Question: I am using a shiny app to 'cut' and 'table' some data.
The dataset is included in the 'shiny' code below, but the head is:
'''
> head(df_in)
Report_Year Position Target
1 2014 CEO 29.27644
2 2014 CEO 29.27644
3 2014 CFO 17.56586
4 2014 CE 17.56586
5 2014 COO 17.56586
6 2014 CEO 46.84231
'''
I am using the following statement to 'cut' and 'table' the data
'''
df <- df_in %>%
filter(Report_Year == input$v_year,
Position == "CEO") %>%
select(Target) %>%
filter(!is.na(Target)) %>%
mutate(bins = cut(Target, breaks=seq(0, (max(Target)+25), 25))) %>%
select(bins) %>%
table %>%
as.data.frame
>
. Freq
1 (0,25] 0
2 (25,50] 6
3 (50,75] 2
4 (75,100] 1
'''
In the data there are entries for 'Report_Year == 2012', so when the user selects '2012' I want it to either display a message like 'no data' or at the moment I'd be happy with an empty data frame.
I have tried a 'tryCatch()' statement but I'm obviously not doing it correctly as the app crashes when the user selects '2012'.
How should I be writing the 'tryCatch'?
'''
library(shiny)
library(dplyr)
ui <- shinyUI(fluidPage(
sidebarLayout(
sidebarPanel(
selectInput("v_year", label = "select year", choices = c(2012, 2014), selected = 2014)
),
mainPanel(
dataTableOutput("dt")
)
)
))
server <- shinyServer(function(input, output) {
df <- reactive({
## data
df_in <- structure(list(Report_Year = c(2014L, 2014L, 2014L, 2014L, 2014L,
2014L, 2014L, 2014L, 2014L, 2014L, 2014L, 2014L, 2014L, 2014L,
2014L, 2014L, 2014L, 2014L, 2014L, 2014L, 2014L, 2014L, 2014L,
2014L, 2014L, 2014L, 2014L, 2014L, 2014L, 2014L), Position = c("CEO",
"CEO", "CFO", "CE", "COO", "CEO", "CFO", "BUE", "CE", "CFO",
"CEO", "COO", "CE", "BUE", "COO", "CFO", "CE", "GC", "CEO", "CEO",
"CE", "BUE", "CEO", "CFO", "CE", "GC", "CFO", "CEO", "CEO", "CE"
), Target = c(29.2764408921928, 29.2764408921928, 17.5658645353157,
17.5658645353157, 17.5658645353157, 46.8423054275084, 38.6449019776945,
38.6449019776945, 38.6449019776945, 35.1317290706313, 35.1317290706313,
46.8423054275084, 35.1317290706313, 35.1317290706313, 43.9146613382892,
43.9146613382892, 35.1317290706313, 35.1317290706313, 29.2764408921928,
87.8293226765783, 11.7105763568771, 11.7105763568771, 29.2764408921928,
17.5658645353157, 35.1317290706313, 40.9870172490699, 40.9870172490699,
73.1911022304819, 70.2634581412627, 46.8423054275084)), class = "data.frame", .Names = c("Report_Year",
"Position", "Target"), row.names = c(NA, -30L))
tryCatch({
df <- df_in %>%
filter(Report_Year == input$v_year,
Position == "CEO") %>%
select(Target) %>%
filter(!is.na(Target)) %>%
mutate(bins = cut(Target, breaks=seq(0, (max(Target)+25), 25))) %>%
select(bins) %>%
table %>%
as.data.frame
},
warning=function(w) {
print("Warning")
df <- data.frame()
return(NA)
},
error=function(e) {
print("Error")
df <- data.frame()
return(NULL)
}
)
})
output$dt <- renderDataTable({
df <- df()
})
})
shinyApp(ui = ui, server = server)
'''
'''
> sessionInfo()
R version 3.2.0 (2015-04-16)
Platform: x86_64-pc-linux-gnu (64-bit)
Running under: Ubuntu 14.04.2 LTS
locale:
[1] LC_CTYPE=en_AU.UTF-8 LC_NUMERIC=C LC_TIME=en_AU.UTF-8 LC_COLLATE=en_AU.UTF-8
[5] LC_MONETARY=en_AU.UTF-8 LC_MESSAGES=en_AU.UTF-8 LC_PAPER=en_AU.UTF-8 LC_NAME=C
[9] LC_ADDRESS=C LC_TELEPHONE=C LC_MEASUREMENT=en_AU.UTF-8 LC_IDENTIFICATION=C
attached base packages:
[1] stats graphics grDevices utils datasets methods base
other attached packages:
[1] knitr_1.10.5 rmarkdown_0.7 stringr_1.0.0 extrafont_0.17 scales_0.2.5 tidyr_0.2.0 ggplot2_1.0.1 reshape2_1.4.1
[9] dplyr_0.4.2 shiny_0.12.1
'''

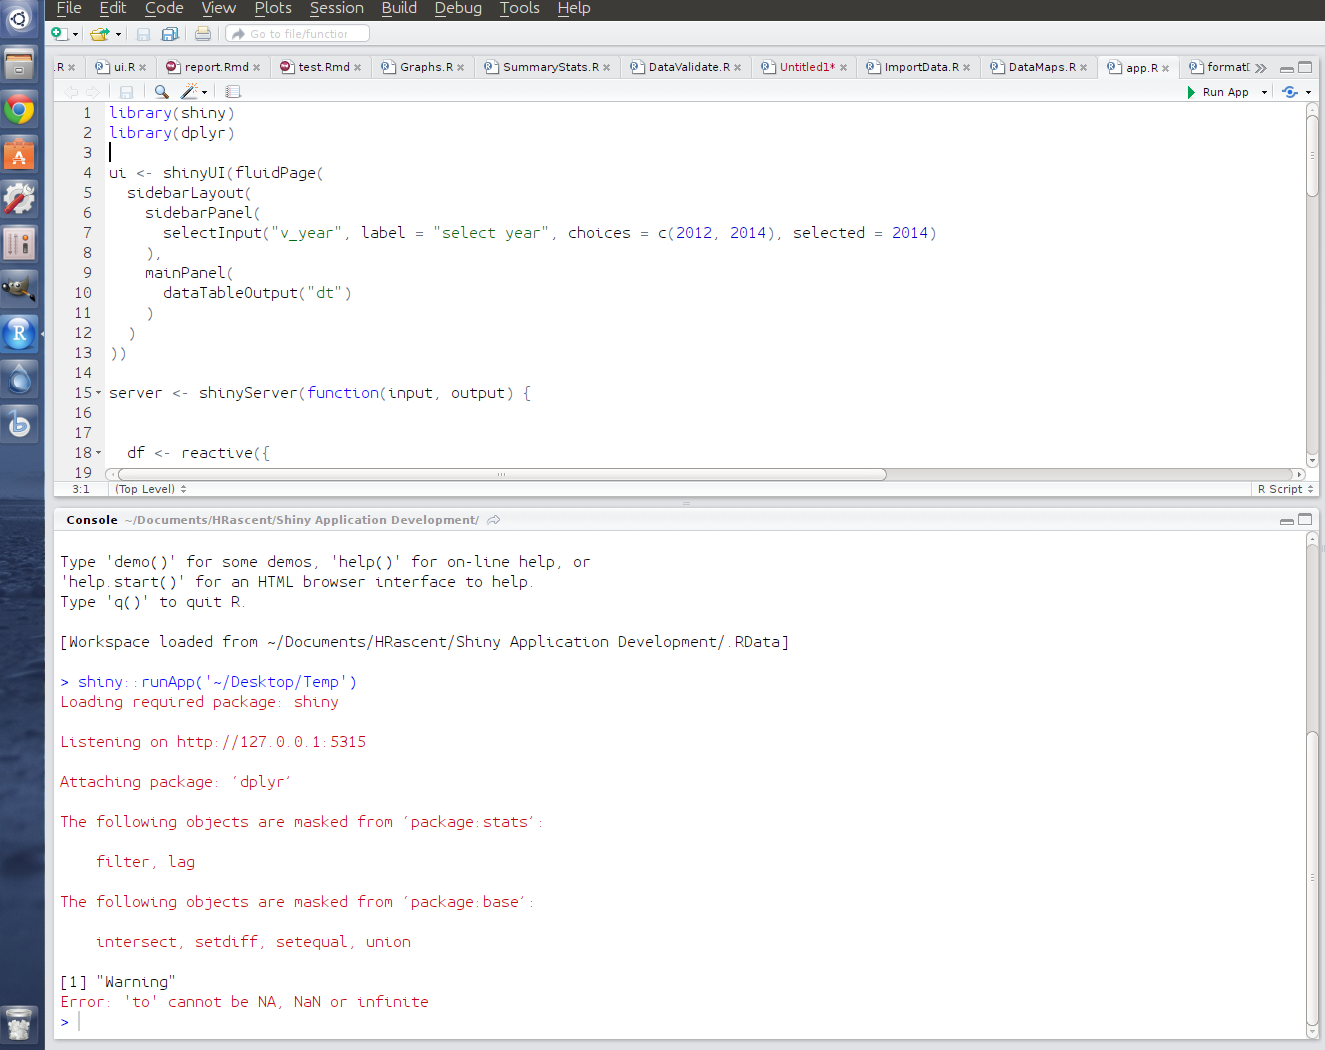
Answer: How about something like this?
'''
server <- shinyServer(function(input, output) {
df_in <- structure(...) # As before
# Filter data according to input$v_year
df <- reactive({
df_in %>%
filter(Report_Year == input$v_year, Position == "CEO") %>%
select(Target) %>%
filter(!is.na(Target))
})
# Prepare bins or return if df is empty
bins <- reactive({
if(nrow(df()) == 0) return()
df() %>%
mutate(bins = cut(Target, breaks=seq(0, (max(Target)+25), 25))) %>%
select(bins) %>%
table %>%
as.data.frame
})
output$dt <- renderDataTable({
bins()
})
})
'''
Since we check if 'df()' is empty as long as your input is correct 'seq' will never receive an empty argument.